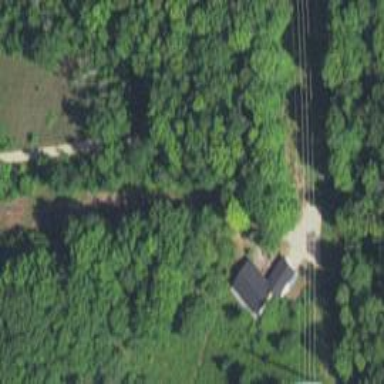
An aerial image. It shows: Driveway leading to service road.